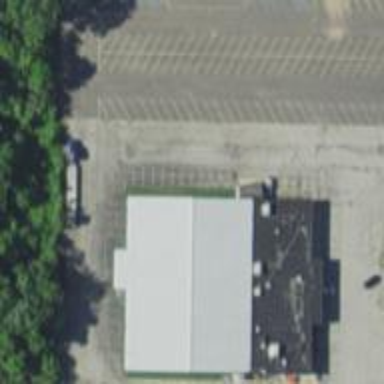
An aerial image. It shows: Paved parking area.